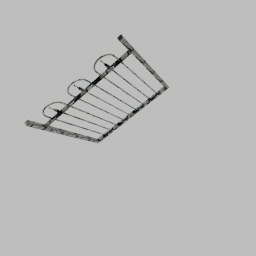
Label: architecture